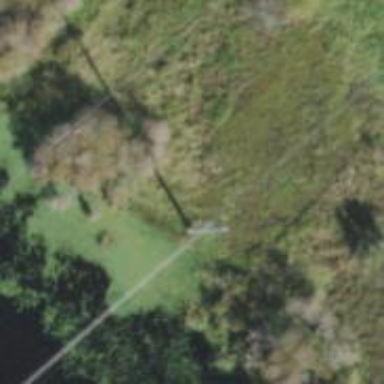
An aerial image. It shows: Power pole.